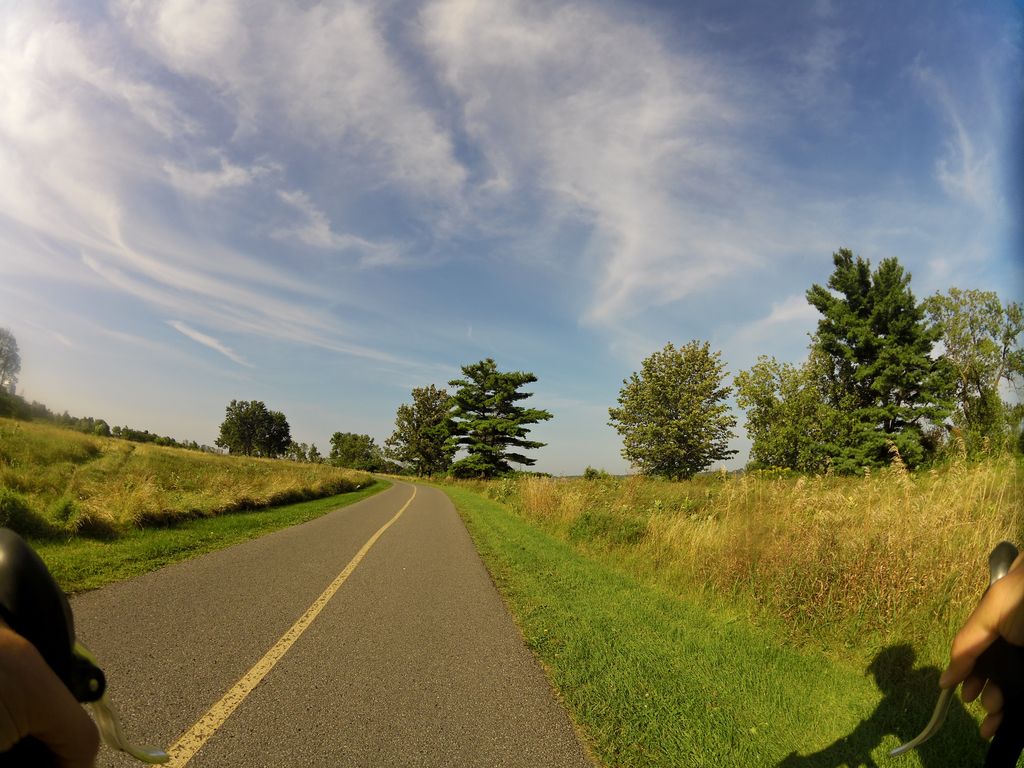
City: ottawa-gatineau